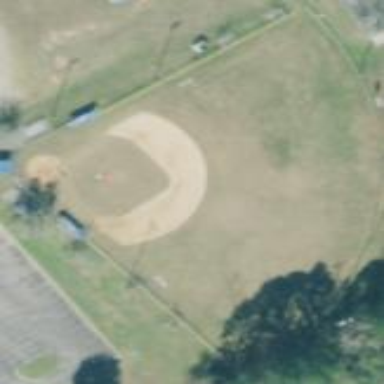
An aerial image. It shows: Baseball pitch for leisure land.